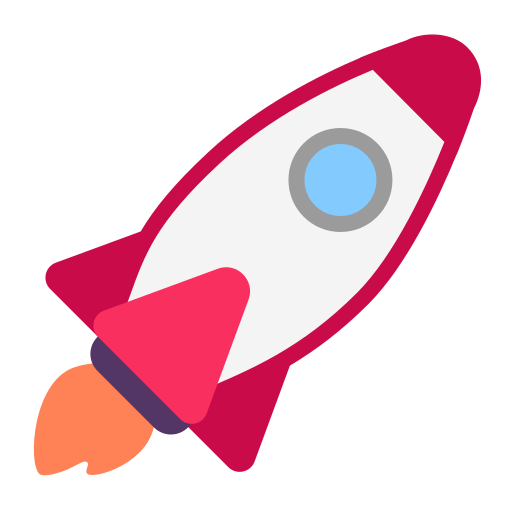
rocket flat